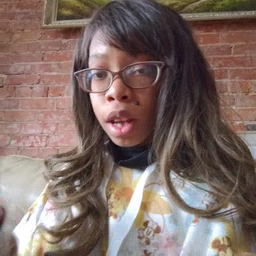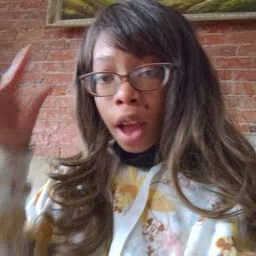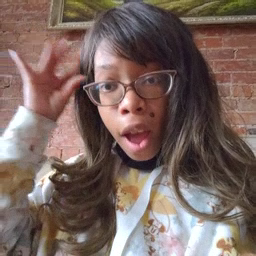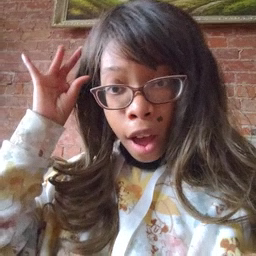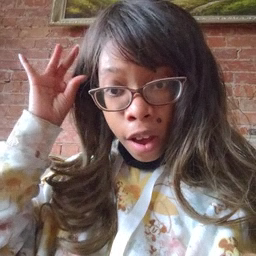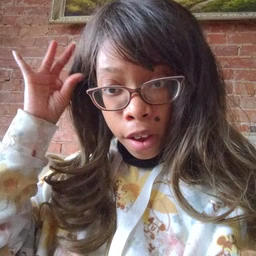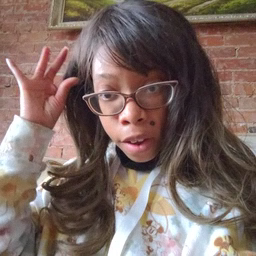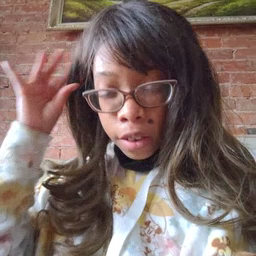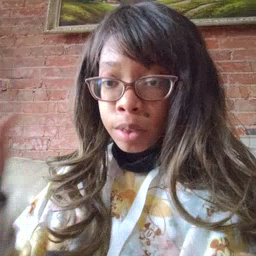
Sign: hair